Interaction volume radius: 10 \u00c5
Interaction volume height: 10 \u00c5
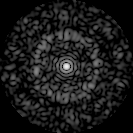
Disorder parameter: 0.7954